Field crop: maize
Growth stage: 2
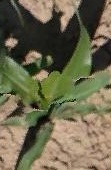
Species: maize